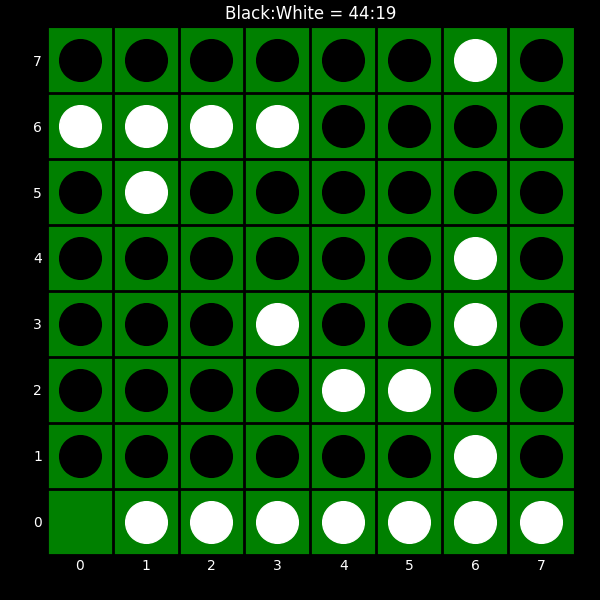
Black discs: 44
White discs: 19